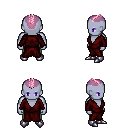
a pixel art fantasy rpg character, male body template, dark elf, purple skin, red robe, teal pants, pink short mohawk hairstyle, metal boots, four views (front, back, left, right), 2x2 character sprite sheet, small pixel art, hard edges, no anti-aliasing